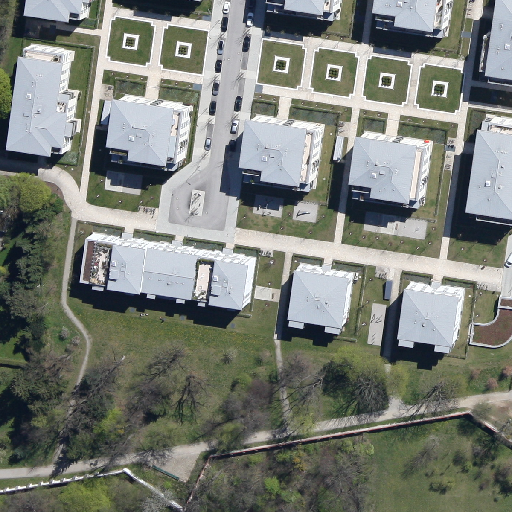
Referring expression: sidewalk